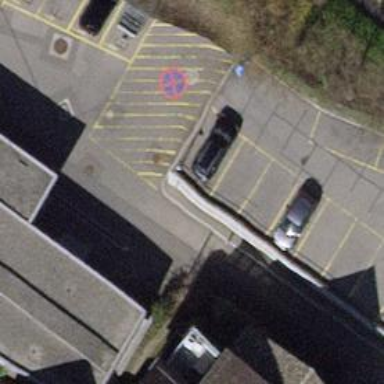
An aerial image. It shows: Car-sharing service available at this location.